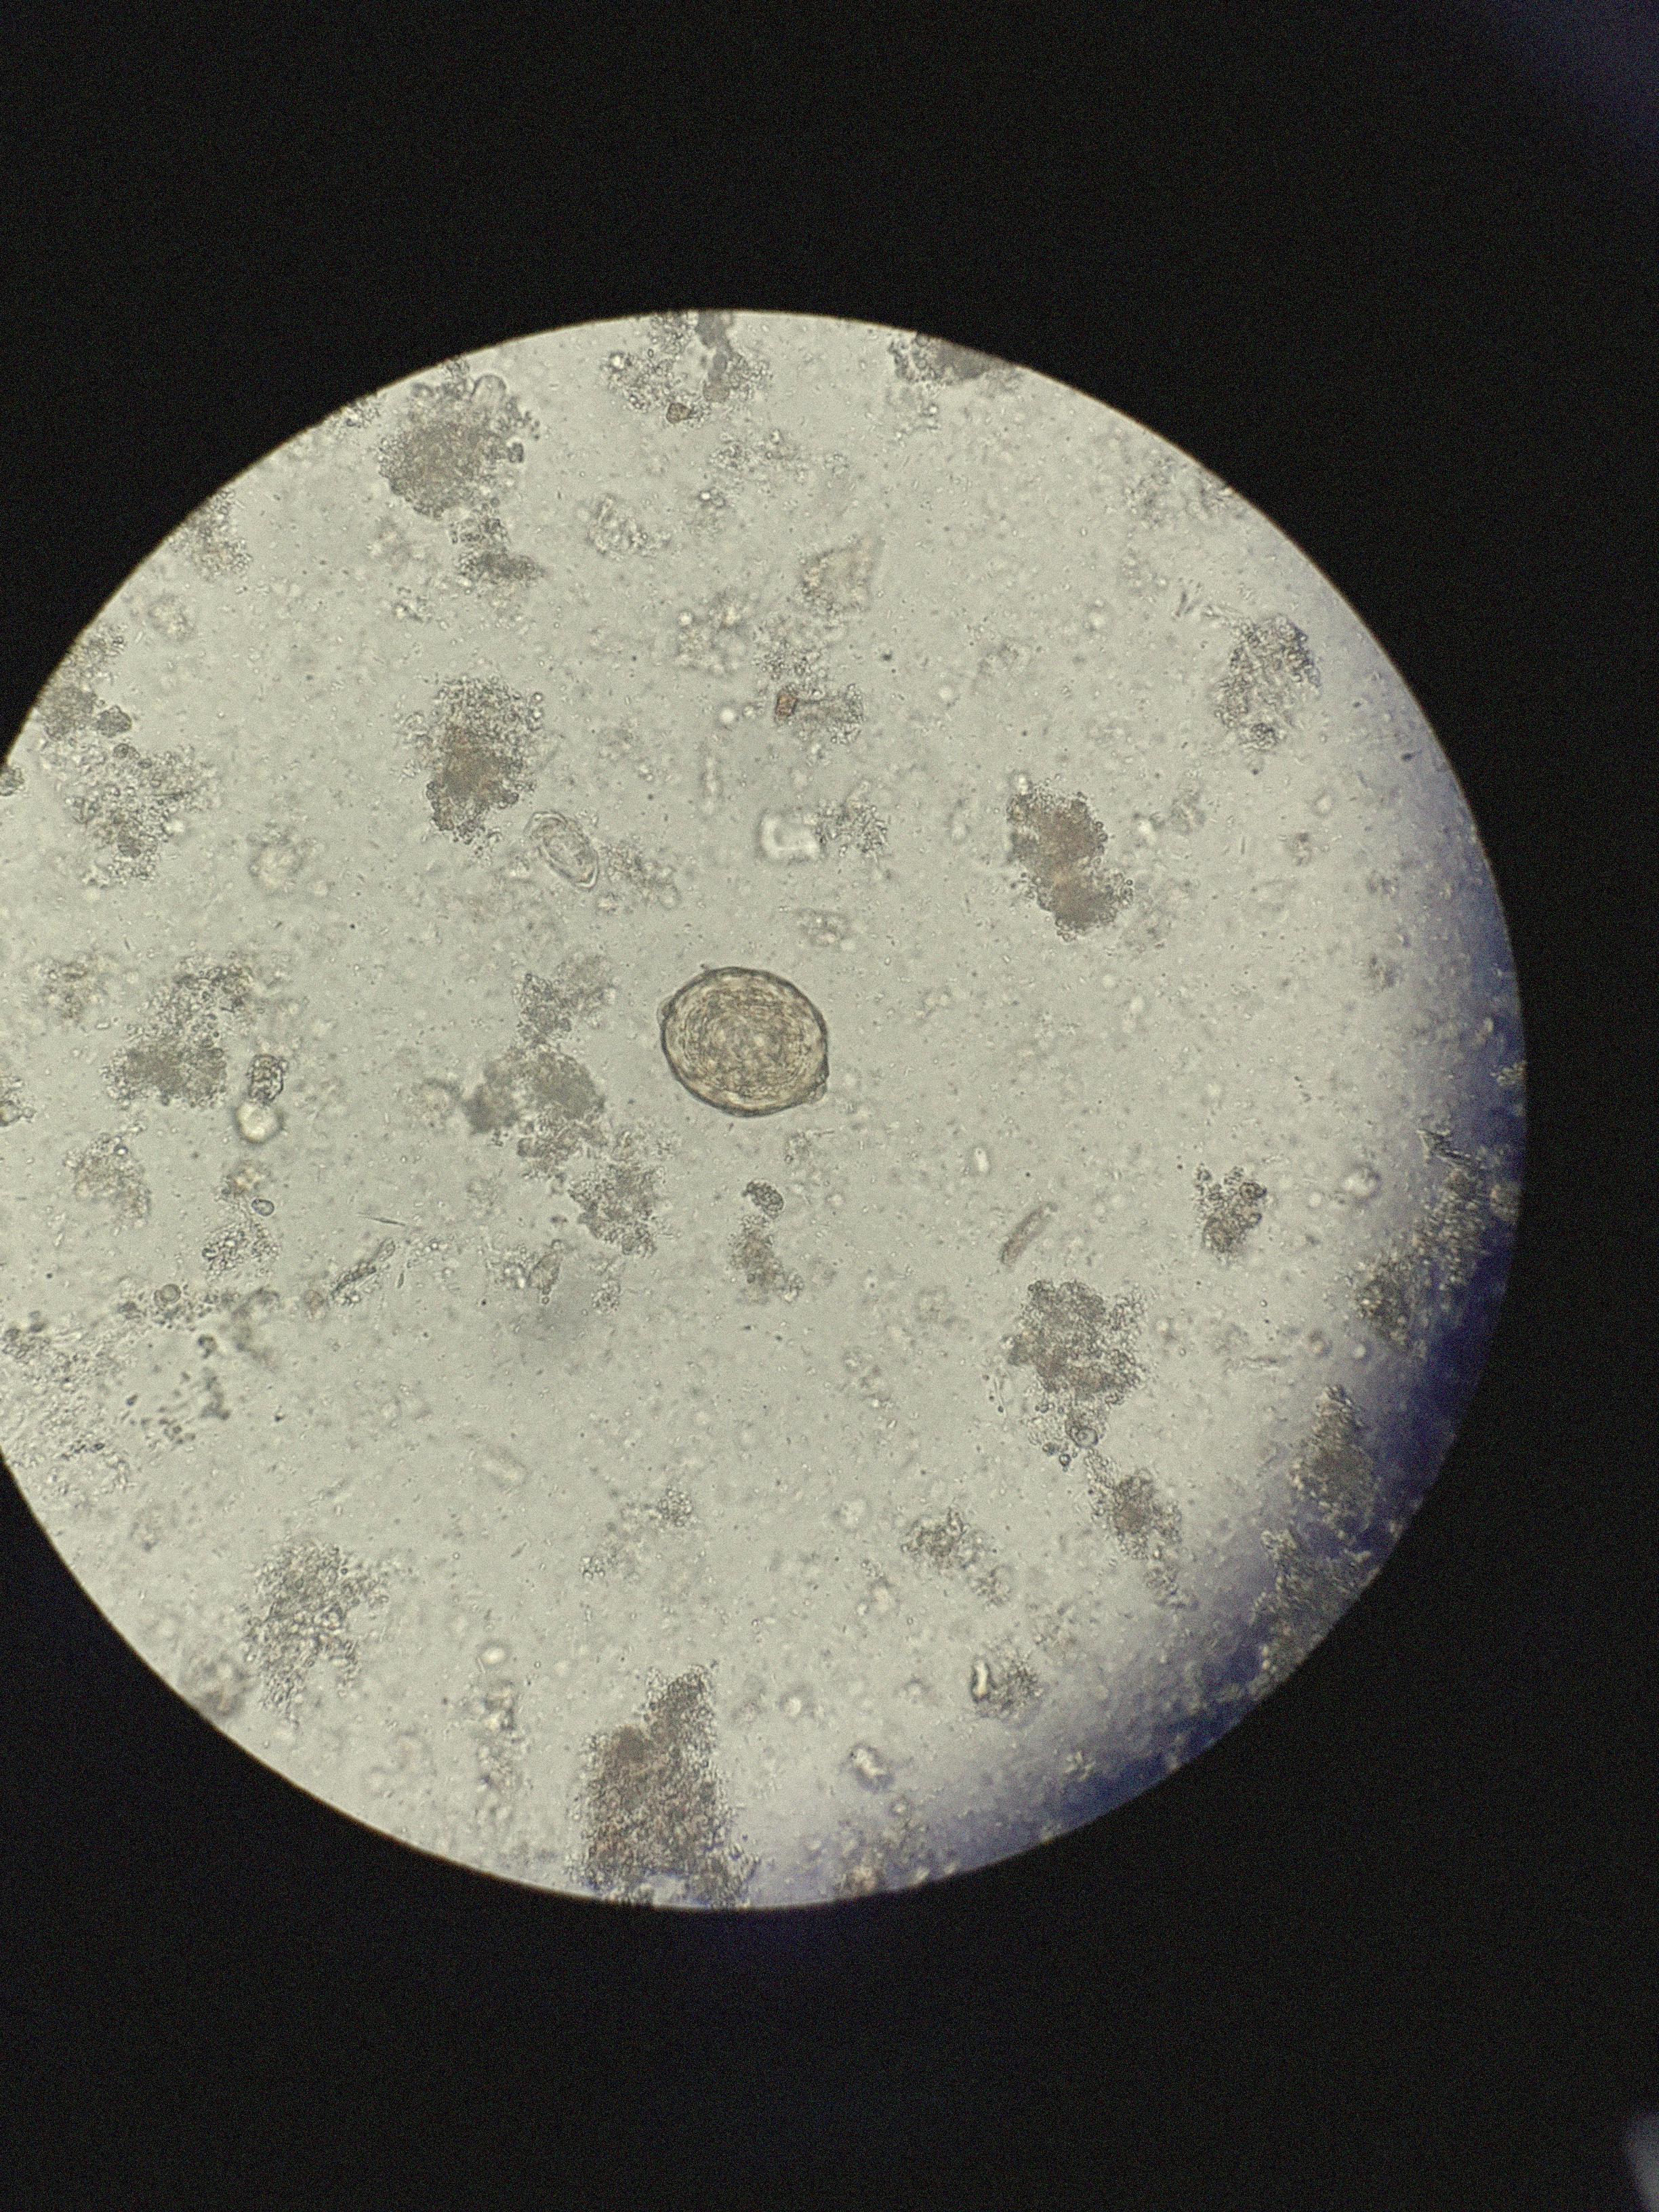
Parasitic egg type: Ascaris lumbricoides